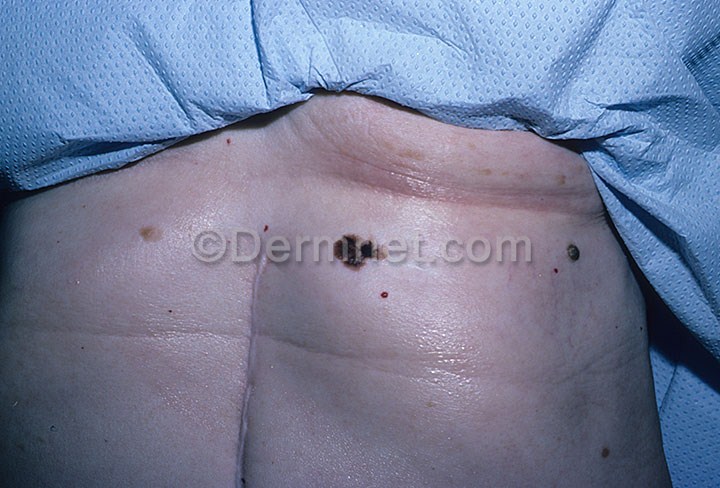
Disease: Melanoma Skin Cancer Nevi and Moles